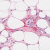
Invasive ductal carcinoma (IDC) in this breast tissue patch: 0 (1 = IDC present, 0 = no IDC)